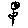
Label: flower